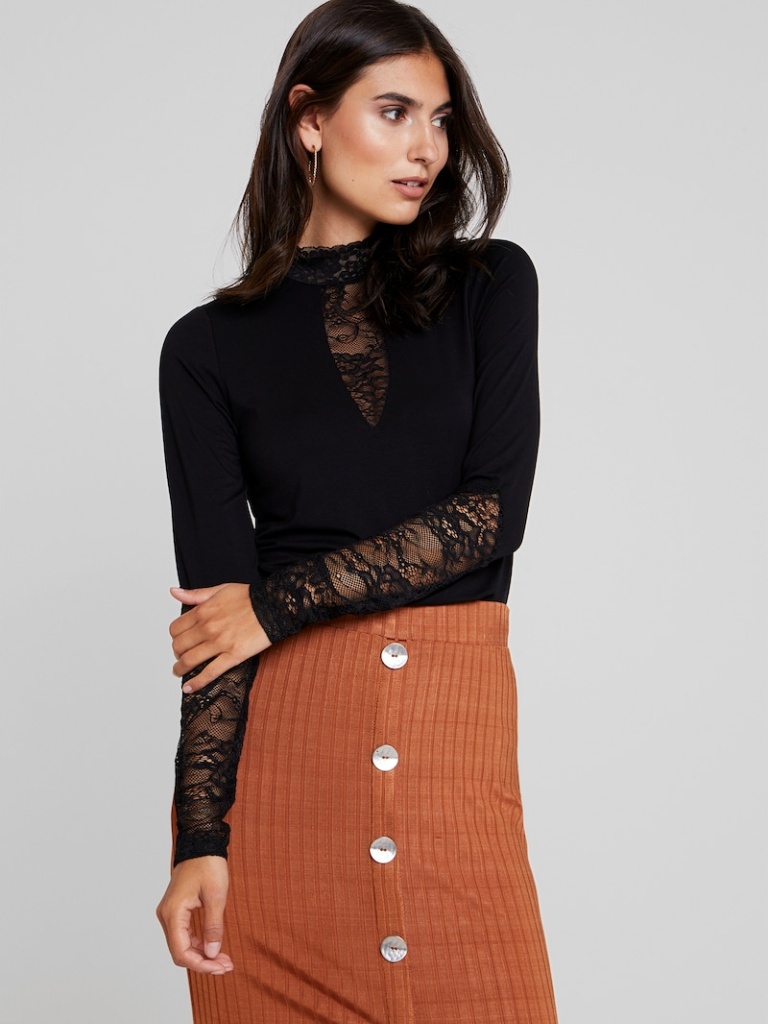
lace tight a long-sleeved with the sleeves down hip length Fully Tucked in high blouse